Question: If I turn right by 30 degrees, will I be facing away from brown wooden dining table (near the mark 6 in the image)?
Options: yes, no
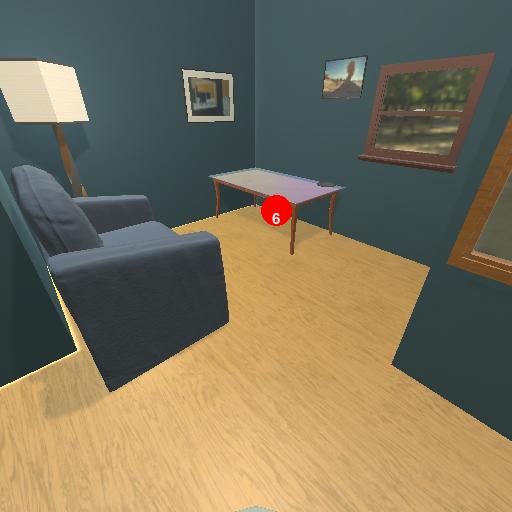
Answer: yes